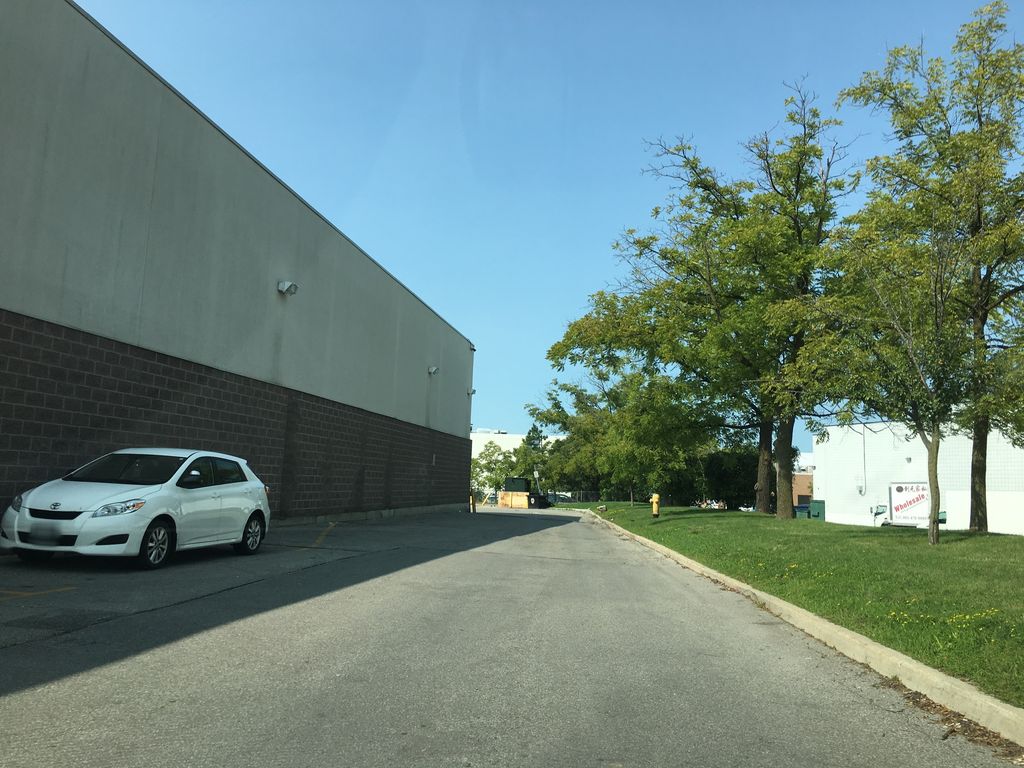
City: toronto